Question: What day is selected?
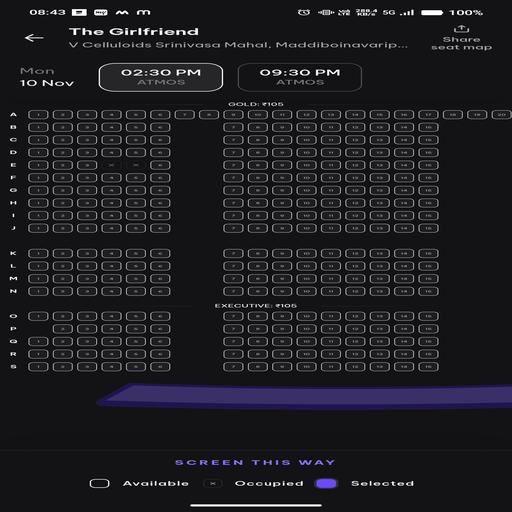
Answer: Monday, 10 Nov